Question: I am fiddling with wndprocs and WinSpy++ and i stumbled upon a strange thing with calc.exe.
It appears to lack a WndProc.
Here is my screenshot: a test program I made, the WinSpy++ window,, showing N/A, and the culprit.

Maybe the tool is a bit outdated, but the empirical evidence proves no WndProc is there.
I don't know if this is by design(this would be strange), or if I am missing something...
Here is referenced code:
'''
Function FindWindow(title As String) As IntPtr
Return AutoIt.AutoItX.WinGetHandle(title)
End Function
Function GetWindowProc(handle As IntPtr) As IntPtr
Return GetWindowLong(handle, WindowLongFlags.GWL_WNDPROC)
End Function
'''
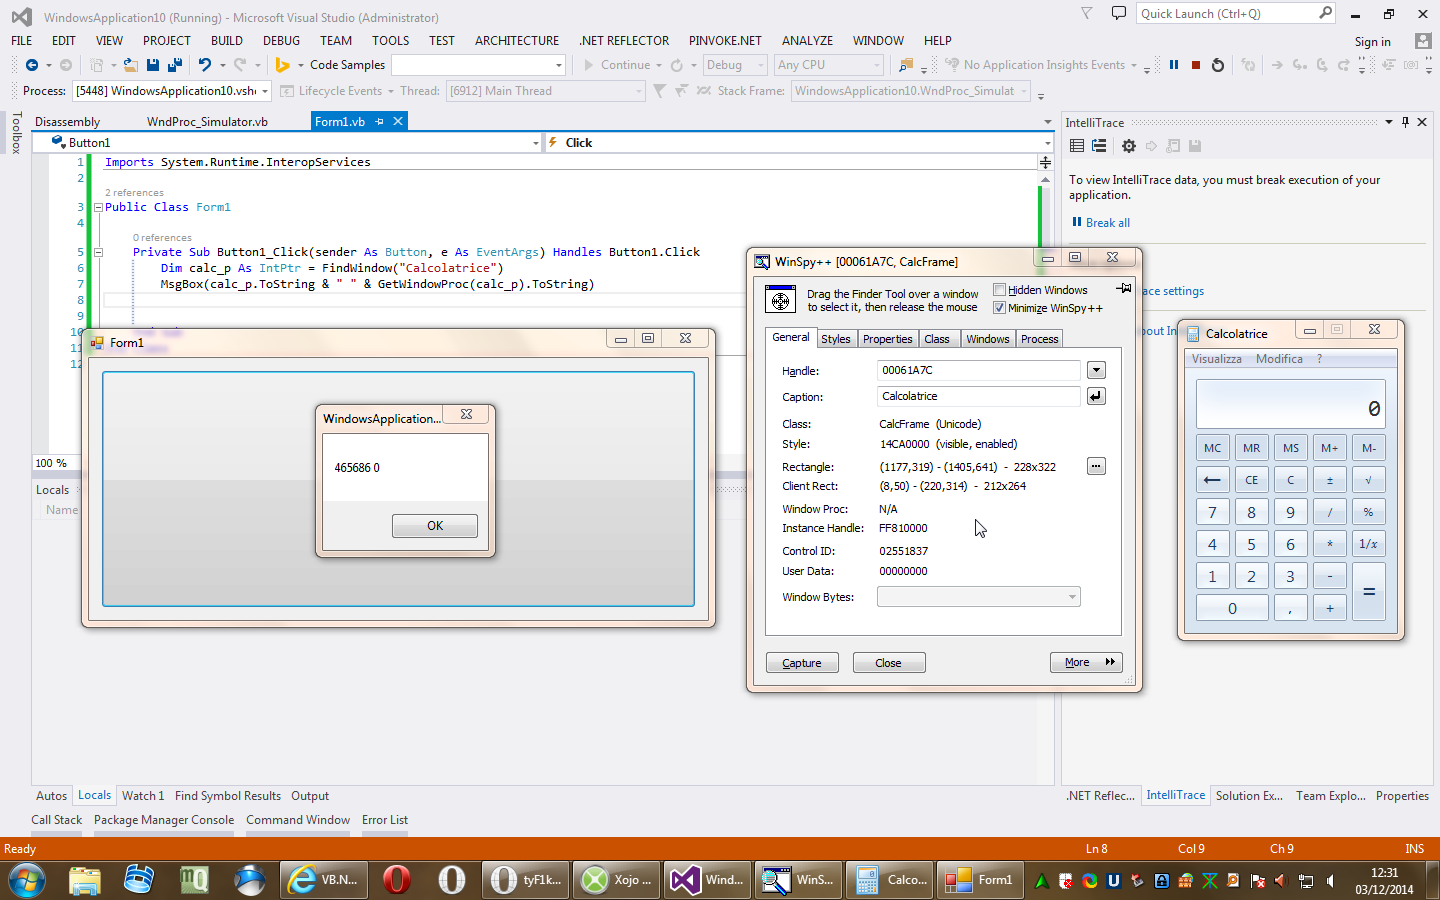
Answer: In short (about your code): 'GetWindowLong()' fails because you're trying to read an address in target process address space.
When 'GetWindowLong()' returns 0 it means there is an , from MSDN:
> If the function fails, the return value is zero. To get extended error information, call GetLastError.
Check 'Marshal.GetLastWin32Error()' and you probably see error code is 'ERROR_ACCESS_DENIED' (numeric value is 0x5).
Why? Because 'GetWindowLong()' is trying to get address (or handle) of window procedure (not in your code, but in , in theory it may even be default window procedure but I never saw an application main window that doesn't hanle at least few messages). You may use this trick (but I never tried!) to see if a window is using default procedure (you have an address or not), I don't know...someone should try.
Now think what 'WNDPROC' is:
'''
LRESULT (CALLBACK* WNDPROC) (HWND, UINT, WPARAM, LPARAM);
'''
An address (valid in process A) is not callable in process B (where it makes no sense at all). Windows DLLs code segments are shared across processes (I assume, I didn't check but it's reasonable in the game between safety and performance).
Moreover 'CallWindowProc(NULL, ...)' will understand that 'NULL' as a special value to invoke window procedure for that window class (on 'HWND' owner). From MSDN:
> ...If this value is obtained by calling the GetWindowLong function ...the address of a window or dialog box procedure, or a special internal value meaningful only to CallWindowProc.
How Microsoft Spy++ does it (and maybe WinSpy++ does not)? Hard to say without WinSpy++ source code. For sure it's not such easy like 'GetWindowLong()' and way should involve 'CreateRemoteThread()' and to do 'LoadLibrary()' from that but both Microsoft Spy++ and WinSpy++ source code aren't available (AFAIK) for further inspection...
WinSpy++ inspection/debugging is pretty off-topic with the question (you should post a ticket to developers, source code may fail for what I explained above, you should - - check error codes) but we may take a look for fun.
In 'InjectThread.c' we see it uses 'WriteProcessMemory' + 'CreateRemoteThread' then 'ReadProcessMemory' to read data back (not relevant code omitted):
'''
// Write a copy of our injection thread into the remote process
WriteProcessMemory(hProcess, pdwRemoteCode, lpCode, cbCodeSize, &dwWritten);
// Write a copy of the INJTHREAD to the remote process. This structure
// MUST start on a 32bit boundary
pRemoteData = (void *)((BYTE *)pdwRemoteCode + ((cbCodeSize + 4) & ~ 3));
// Put DATA in the remote thread's memory block
WriteProcessMemory(hProcess, pRemoteData, lpData, cbDataSize, &dwWritten);
hRemoteThread = CreateRemoteThread(hProcess, NULL, 0,
(LPTHREAD_START_ROUTINE)pdwRemoteCode, pRemoteData, 0, &dwRemoteThreadId);
// Wait for the thread to terminate
WaitForSingleObject(hRemoteThread, INFINITE);
// Read the user-structure back again
if(!ReadProcessMemory(hProcess, pRemoteData, lpData, cbDataSize, &dwRead))
{
//an error occurred
}
'''
Window procedure in "General" tab and in "Class" tab differs (in "Class" tab it correctly display a value). From 'DisplayClassInfo.c':
'''
//window procedure
if(spy_WndProc == 0)
{
wsprintf(ach, _T("N/A"));
}
else
{
wsprintf(ach, szHexFmt, spy_WndProc);
if(spy_WndProc != spy_WndClassEx.lpfnWndProc)
lstrcat(ach, _T(" (Subclassed)"));
}
//class window procedure
if(spy_WndClassEx.lpfnWndProc == 0)
wsprintf(ach, _T("N/A"));
else
wsprintf(ach, szHexFmt, spy_WndClassEx.lpfnWndProc);
'''
As you see they're different values (obtained in different ways). Code to fill 'spy_WndProc' is in 'WinSpy.c' and 'GetRemoteWindowInfo.c'. Extracted code from 'GetRemoteInfo()' in 'WinSpy.c':
'''
GetClassInfoEx(0, spy_szClassName, &spy_WndClassEx);
GetRemoteWindowInfo(hwnd, &spy_WndClassEx, &spy_WndProc, spy_szPassword, 200);
'''
Now in 'GetRemoteWindowInfo()' we see a call to 'GetClassInfoExProc' (injected in the other process):
'''
pInjData->wndproc = (WNDPROC)pInjData->fnGetWindowLong(pInjData->hwnd, GWL_WNDPROC);
pInjData->fnGetClassInfoEx(pInjData->hInst,
(LPTSTR)pInjData->szClassName, &pInjData->wcOutput);
'''
As you can see (please follow using source code) 'wcOutput' is what is displayed in "Class" tab and 'wndproc' what is displayed in "General" tab. Simply 'GetWindowLong()' fails but 'GetClassInfoEx' does not (but they do not necessarily retrieve same value because (if I'm not wrong) what you have in 'WNDCLASSEX' is what you registered with 'RegisterClassEx' but what you get with 'GetWindowLong()' is what you hooked with 'SetWindowLong()'.